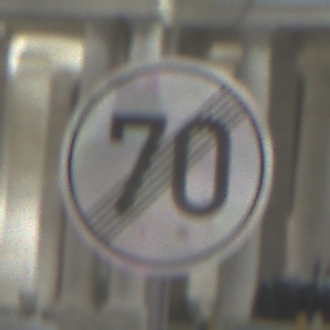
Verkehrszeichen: EndeGeschwindigkeit70
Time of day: Night
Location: Outdoor (Urban)
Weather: PartlyCloudy
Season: NotSpecified
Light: Artificial